Question: I don't know what exactly happened but when ever I start:
'''
php artisan queue:work & redis-server.exe (windows)
'''
I get a lot of processings for 1 event even tho app is not used (opened on browser)

I am not even using this Event from picture....
I am so unsure why is this happening?
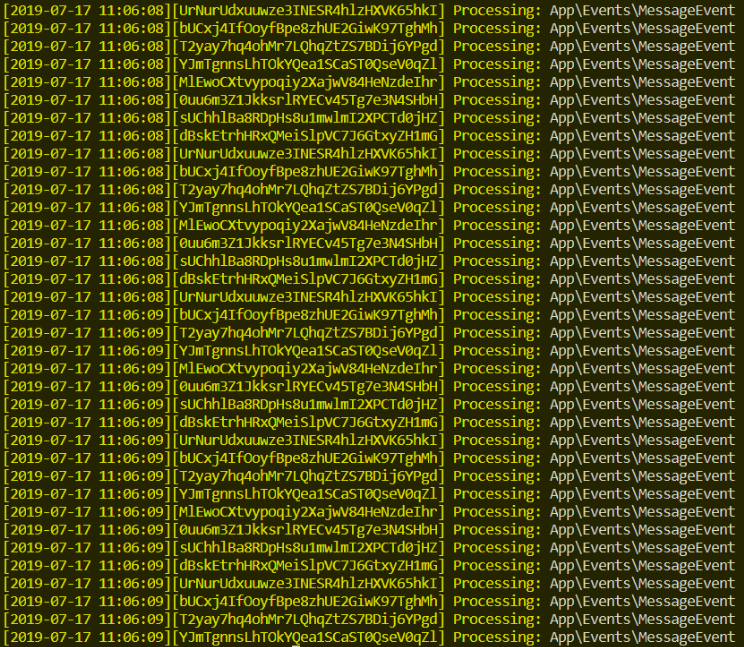
Answer: Well using 'redis-cli flushall' and 'queue:work --tries=1' helped me clean all proceses that were stored within redis and fail after one try.